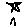
Label: star